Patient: sex F, age 74
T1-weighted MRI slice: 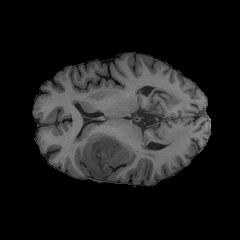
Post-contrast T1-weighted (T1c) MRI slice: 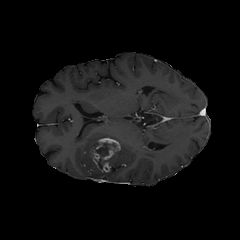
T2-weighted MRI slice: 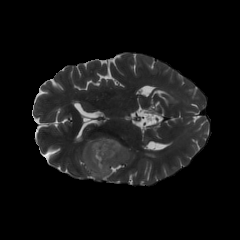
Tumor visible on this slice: yes
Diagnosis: Glioblastoma, IDH-wildtype
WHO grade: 4